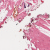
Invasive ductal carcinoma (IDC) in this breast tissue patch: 0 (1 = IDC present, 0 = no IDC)